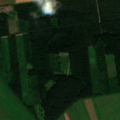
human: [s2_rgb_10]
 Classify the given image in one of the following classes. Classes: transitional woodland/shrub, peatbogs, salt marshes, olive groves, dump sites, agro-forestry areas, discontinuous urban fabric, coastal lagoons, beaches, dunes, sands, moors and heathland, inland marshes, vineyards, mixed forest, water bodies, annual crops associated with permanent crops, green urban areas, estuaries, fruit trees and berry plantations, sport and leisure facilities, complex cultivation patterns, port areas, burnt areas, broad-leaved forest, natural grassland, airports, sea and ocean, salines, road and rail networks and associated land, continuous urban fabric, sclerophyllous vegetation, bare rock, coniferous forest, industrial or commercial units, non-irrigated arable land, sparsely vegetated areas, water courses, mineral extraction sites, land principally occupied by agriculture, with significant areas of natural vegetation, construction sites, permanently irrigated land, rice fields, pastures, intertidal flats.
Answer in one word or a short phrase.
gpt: non-irrigated arable land, fruit trees and berry plantations, pastures, broad-leaved forest, coniferous forest, mixed forest